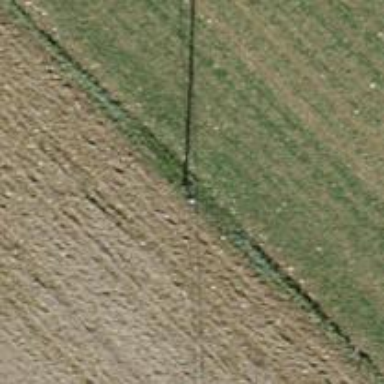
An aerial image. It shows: Power pole.